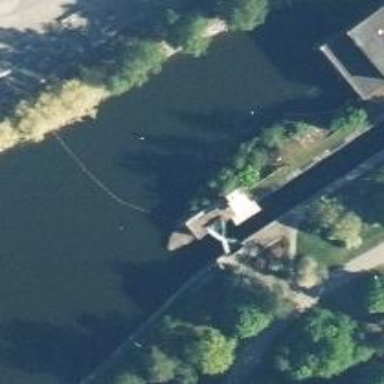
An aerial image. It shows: Lock gate along waterway.